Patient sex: M
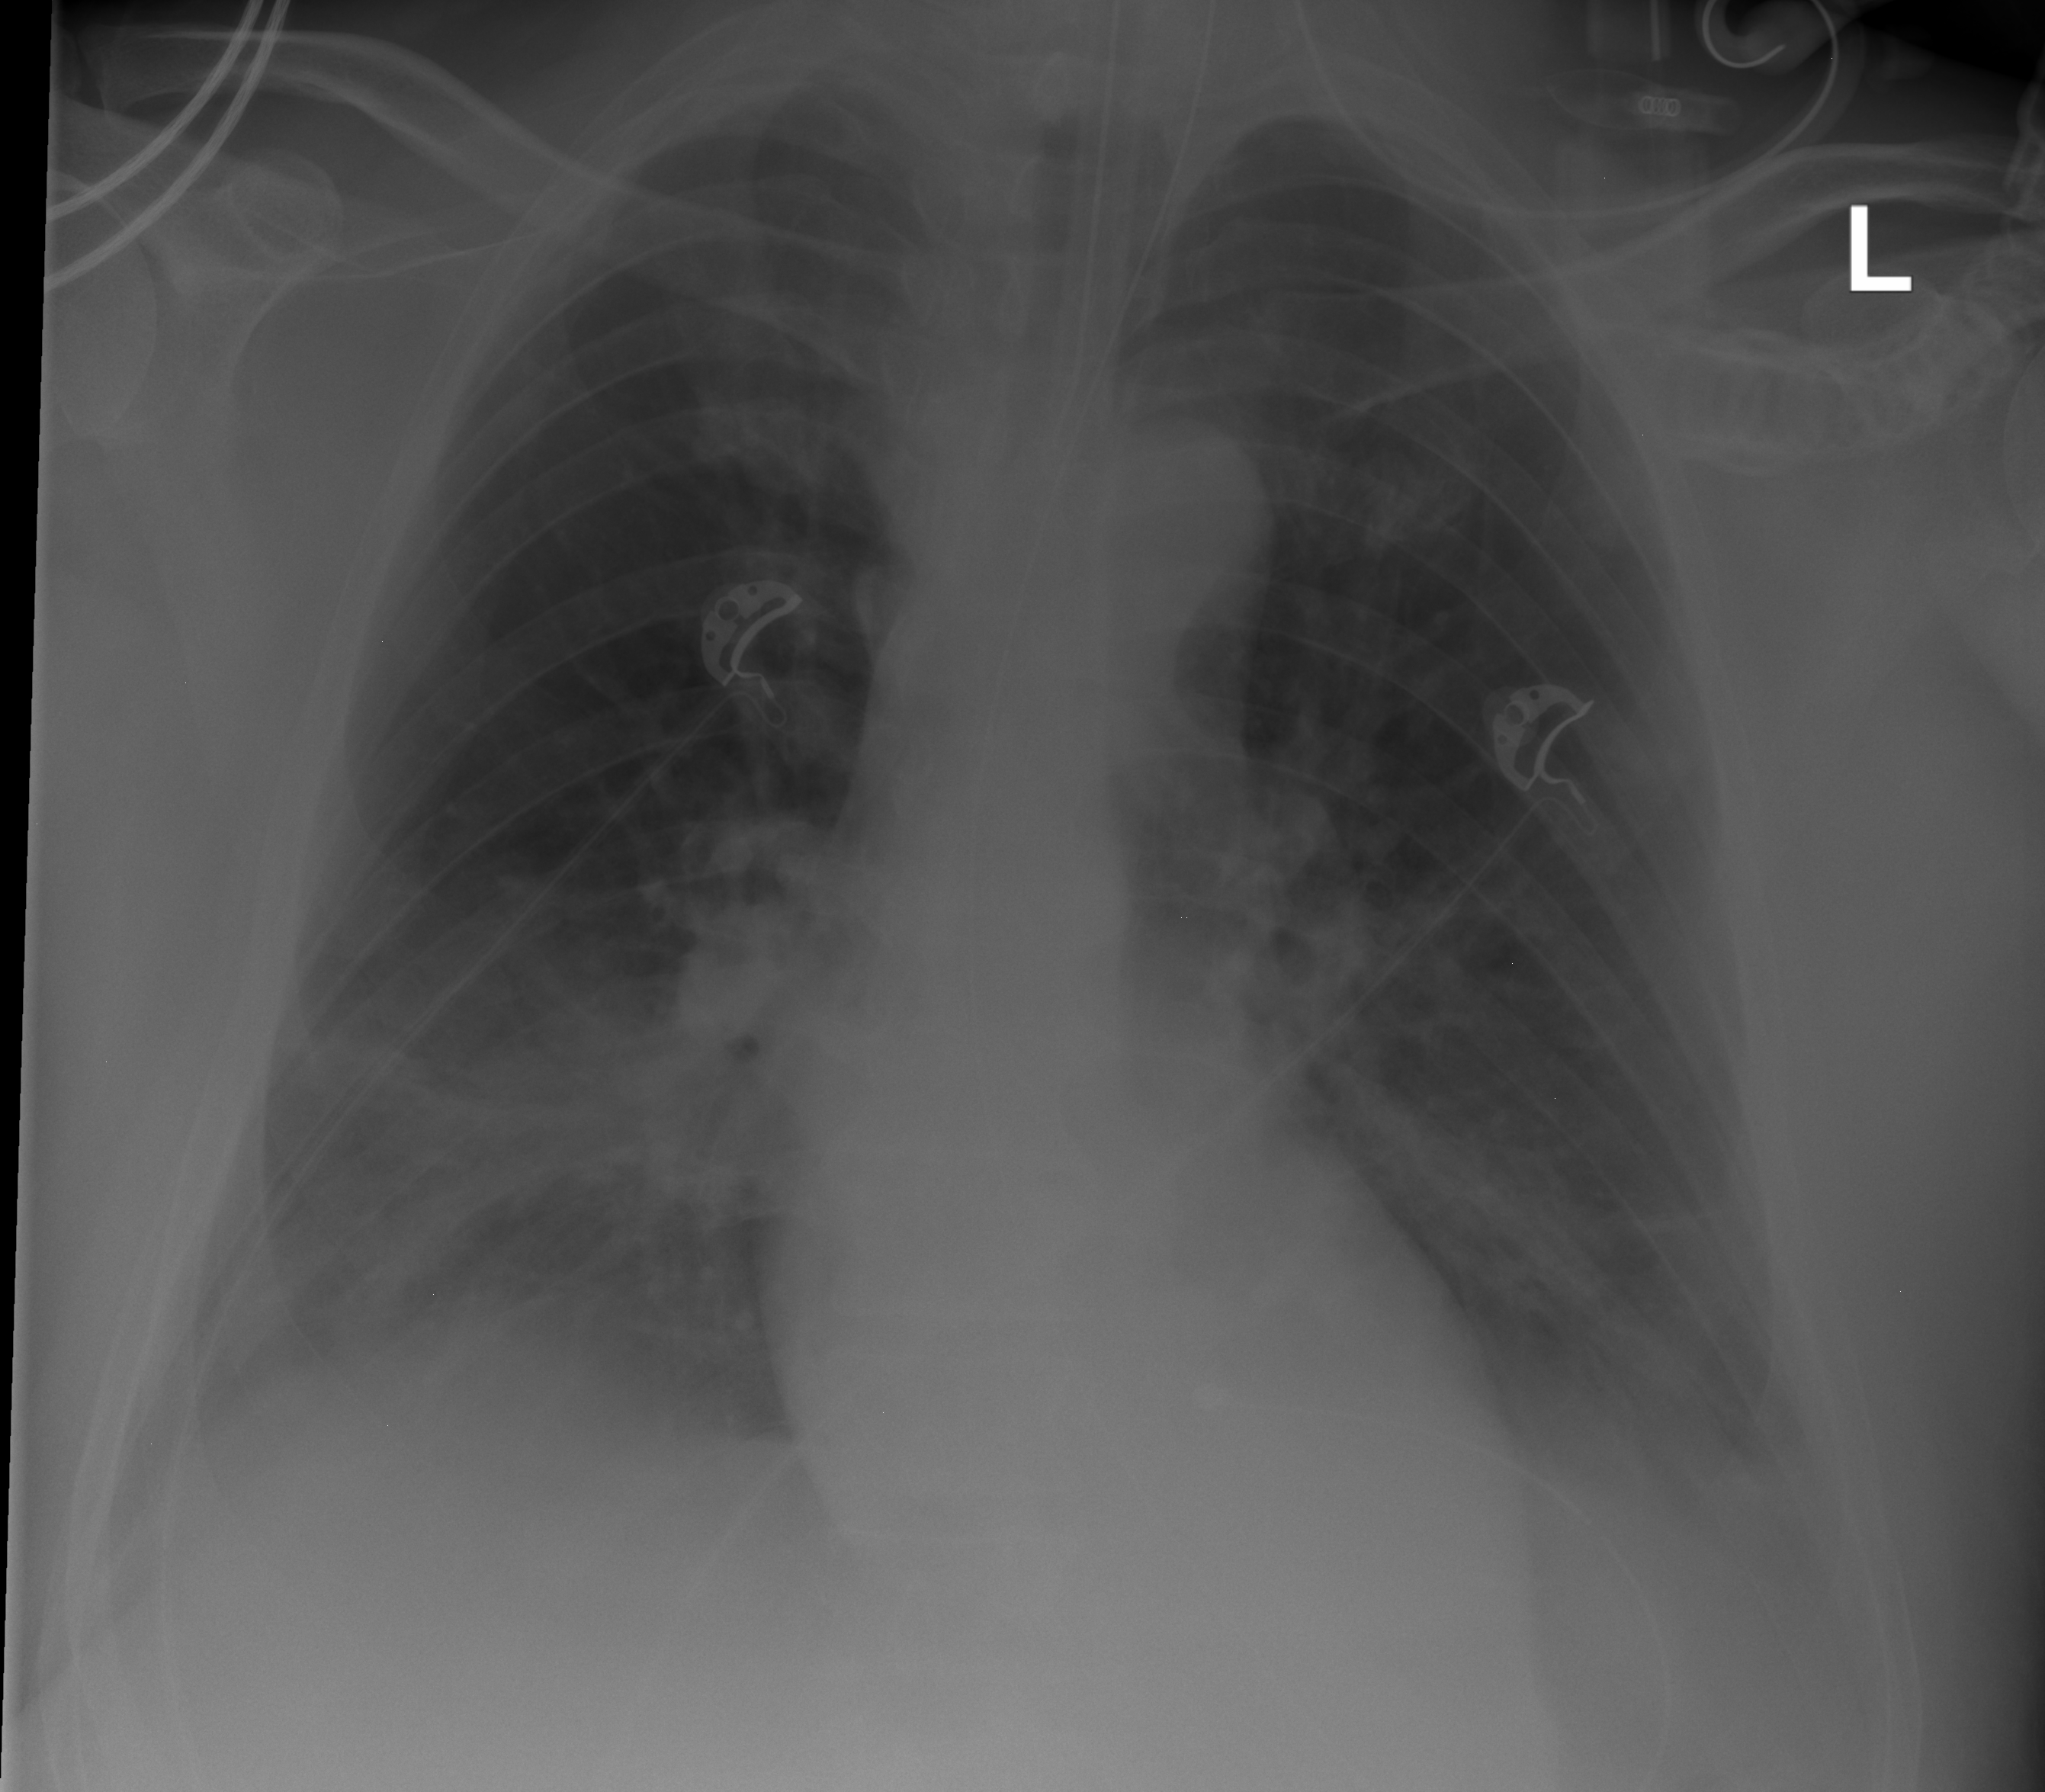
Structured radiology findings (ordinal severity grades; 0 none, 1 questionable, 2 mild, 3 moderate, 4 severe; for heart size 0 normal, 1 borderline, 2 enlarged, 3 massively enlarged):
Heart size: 0
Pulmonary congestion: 2
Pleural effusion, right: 2
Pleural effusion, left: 2
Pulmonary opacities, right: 3
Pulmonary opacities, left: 2
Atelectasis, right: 2
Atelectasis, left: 2